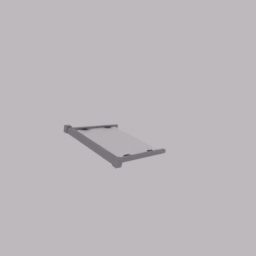
Label: architecture